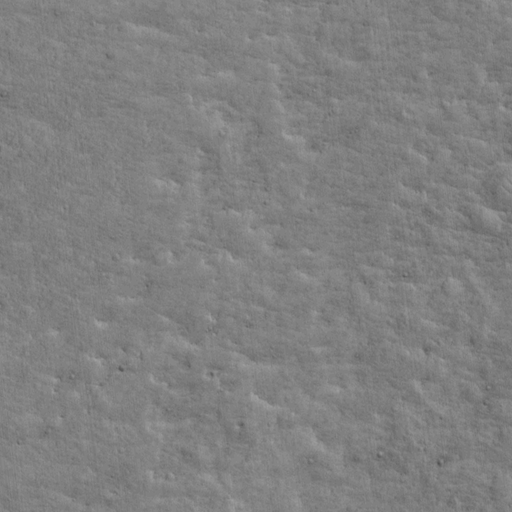
Classes present: Background